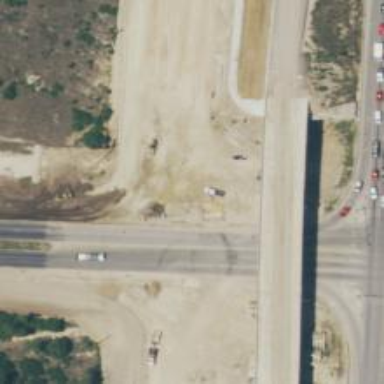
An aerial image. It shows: Secondary link road.